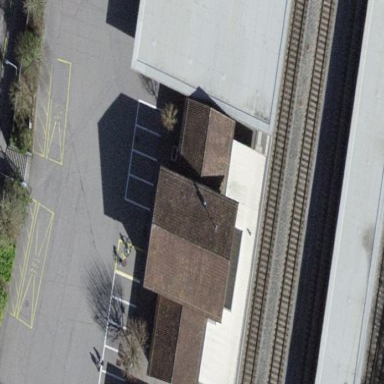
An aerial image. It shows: Train station building.